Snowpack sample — Loveland Pass, Silver Plume, Colorado, USA (12/14/25, 10:50 AM MST)
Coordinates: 39.664, -105.882
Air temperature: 36 °F
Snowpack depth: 67 cm
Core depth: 10 cm
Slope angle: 6°, slope face: 326°
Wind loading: low
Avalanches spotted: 0
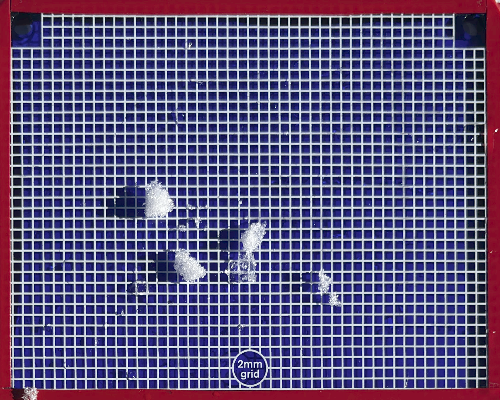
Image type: profile
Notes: No avalanches spotted, very late start to the season with minimal snowpack